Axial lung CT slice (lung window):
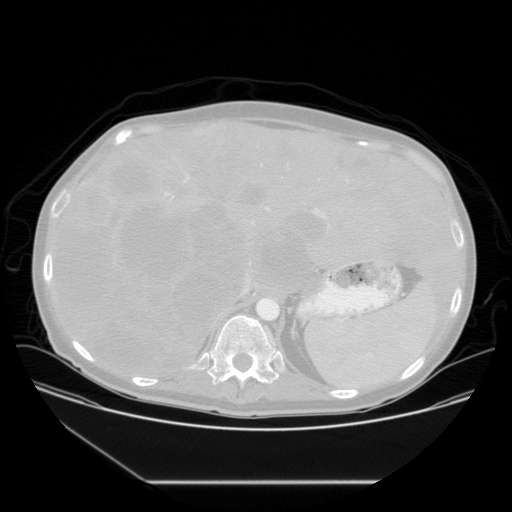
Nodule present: no